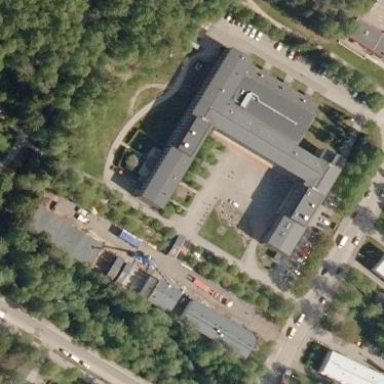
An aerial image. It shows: School.